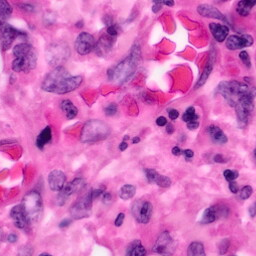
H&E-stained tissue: Pancreatic